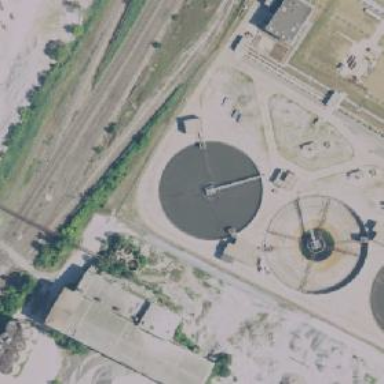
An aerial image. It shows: Body of wastewater.